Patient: sex F, age 86
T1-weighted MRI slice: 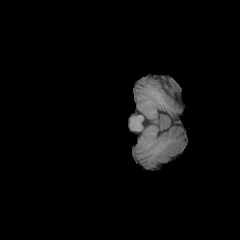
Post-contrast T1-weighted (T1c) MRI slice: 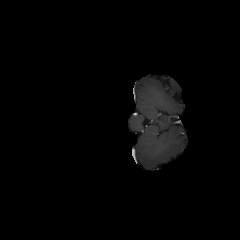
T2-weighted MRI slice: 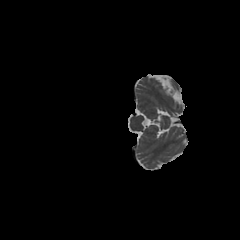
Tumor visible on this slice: no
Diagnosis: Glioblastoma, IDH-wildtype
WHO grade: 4